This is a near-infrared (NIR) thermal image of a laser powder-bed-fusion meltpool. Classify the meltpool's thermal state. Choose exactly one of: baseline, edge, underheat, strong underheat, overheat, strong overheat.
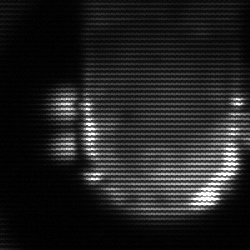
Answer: baseline